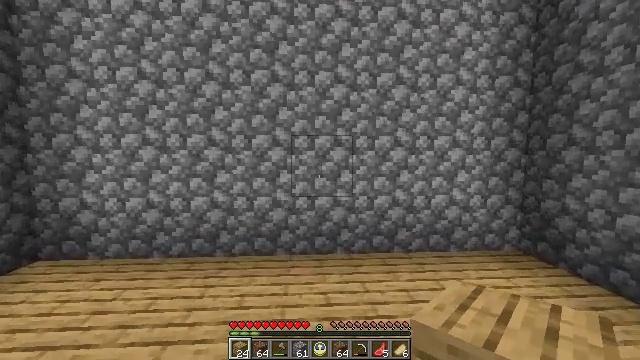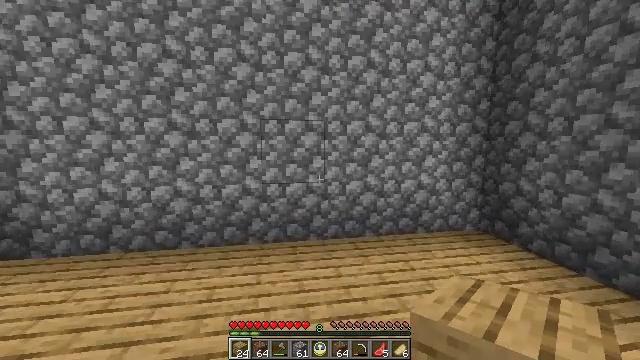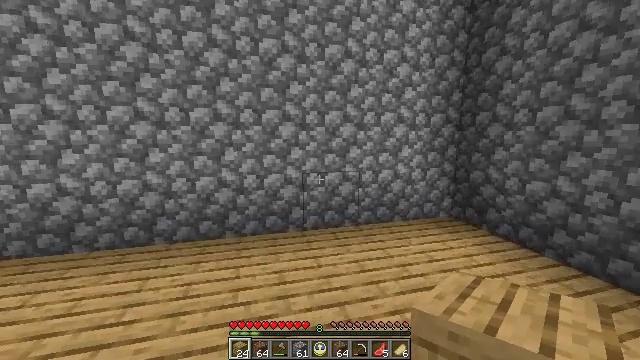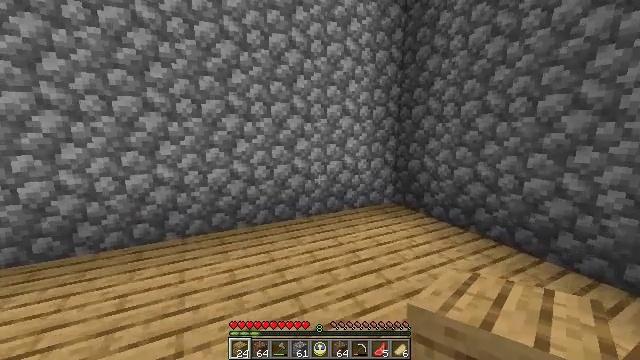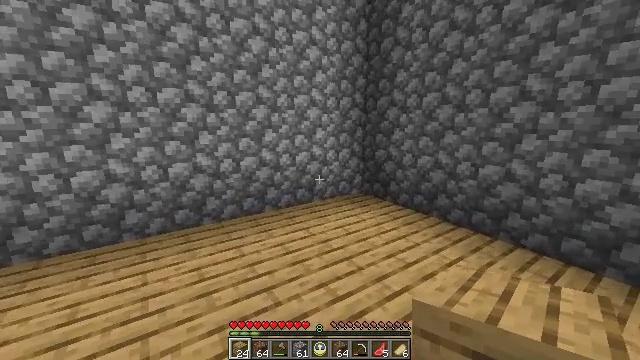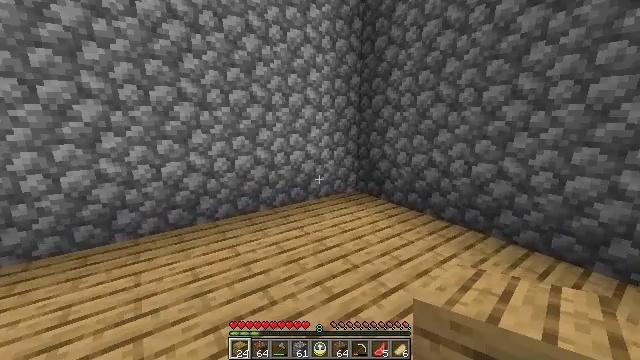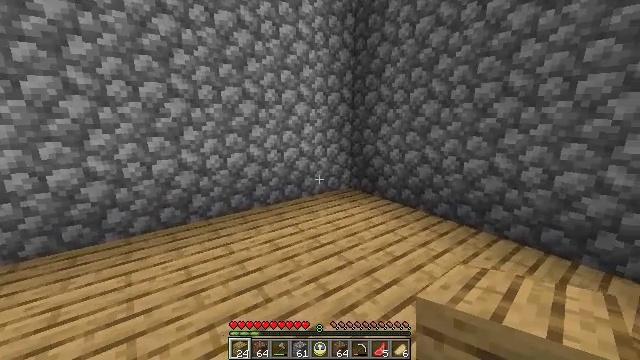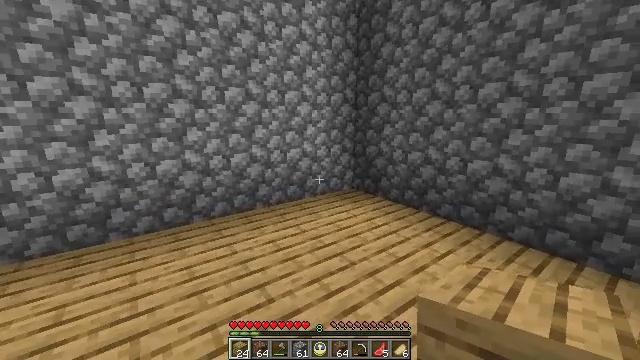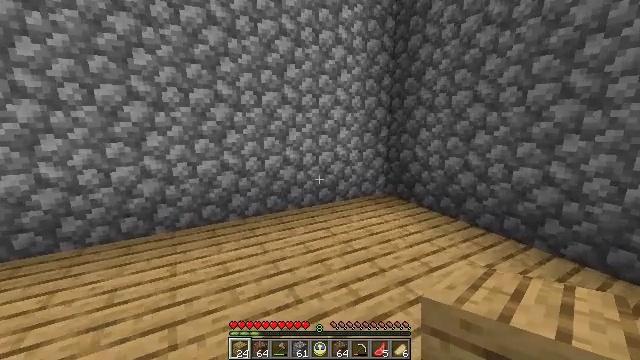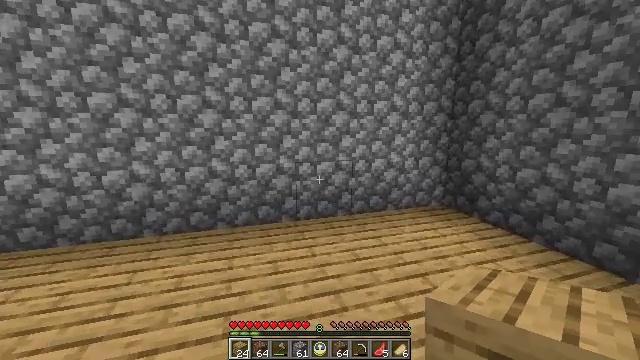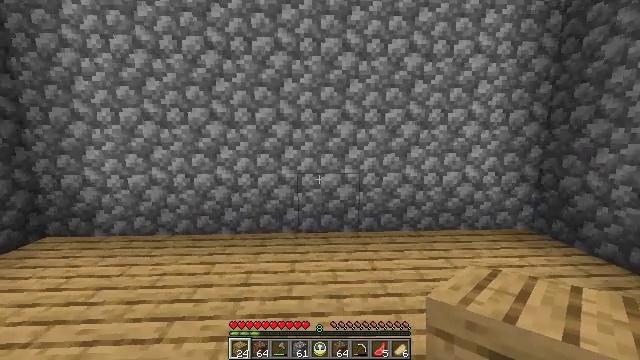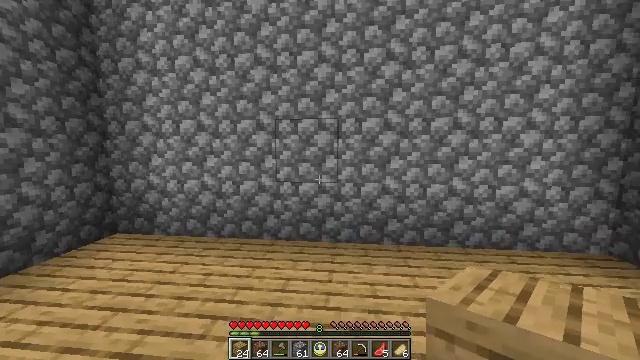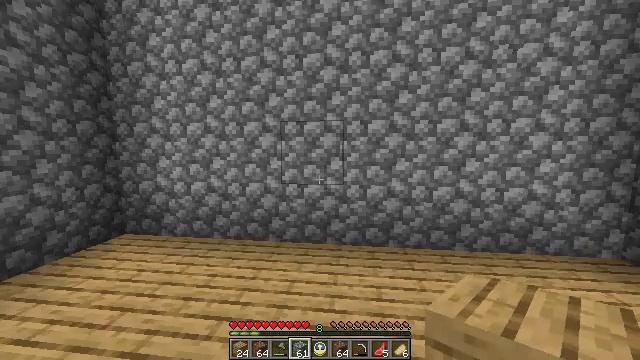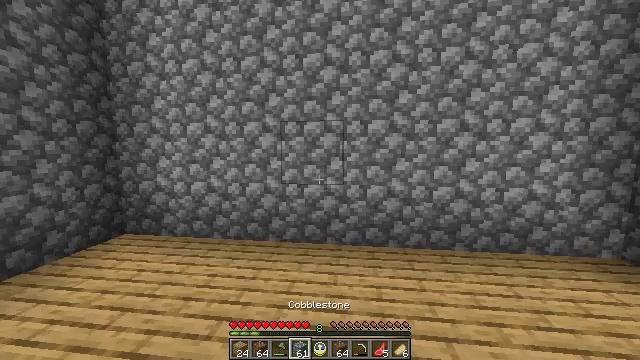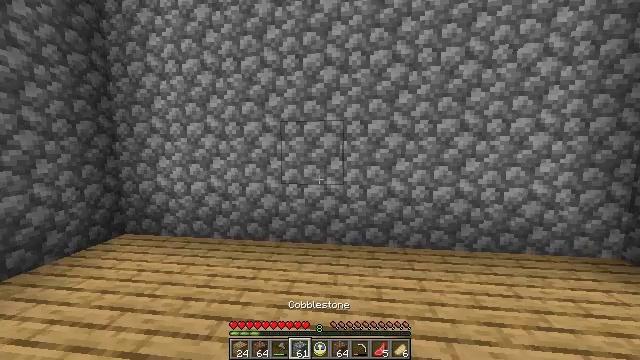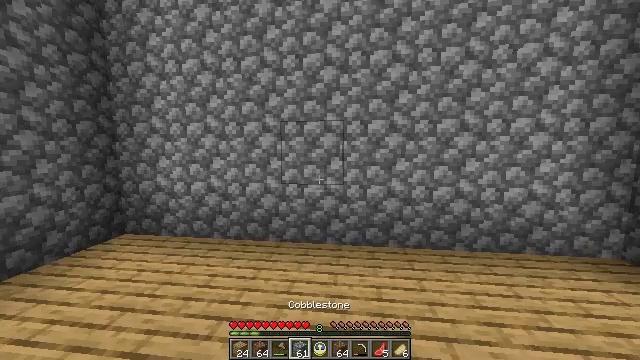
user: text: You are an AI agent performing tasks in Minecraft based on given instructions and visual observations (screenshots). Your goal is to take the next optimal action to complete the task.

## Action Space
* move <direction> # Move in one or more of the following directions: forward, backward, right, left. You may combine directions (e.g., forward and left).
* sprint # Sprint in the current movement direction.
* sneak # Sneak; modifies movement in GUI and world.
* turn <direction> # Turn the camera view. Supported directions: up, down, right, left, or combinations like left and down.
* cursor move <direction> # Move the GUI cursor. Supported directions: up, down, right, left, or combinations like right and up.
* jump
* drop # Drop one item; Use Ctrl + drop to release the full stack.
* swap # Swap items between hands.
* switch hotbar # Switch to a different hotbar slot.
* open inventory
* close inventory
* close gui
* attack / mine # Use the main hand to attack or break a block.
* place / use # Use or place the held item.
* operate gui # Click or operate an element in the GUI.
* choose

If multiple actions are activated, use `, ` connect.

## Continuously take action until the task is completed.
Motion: motion action
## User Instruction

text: Attack the spruce door to gather it.
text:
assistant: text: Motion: turn right and down
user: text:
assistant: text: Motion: turn right and down
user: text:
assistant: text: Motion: turn right and down
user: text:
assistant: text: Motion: turn right and down
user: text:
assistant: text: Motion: turn right
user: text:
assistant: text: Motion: turn right
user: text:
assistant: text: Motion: no_op
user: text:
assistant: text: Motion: turn left
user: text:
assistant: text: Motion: turn left and up
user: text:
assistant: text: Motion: turn left and up
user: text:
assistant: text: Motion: turn left and up
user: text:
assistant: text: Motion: turn left, switch to hotbar 4
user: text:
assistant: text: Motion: switch to hotbar 4
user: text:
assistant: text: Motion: switch to hotbar 4
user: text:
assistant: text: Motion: switch to hotbar 4
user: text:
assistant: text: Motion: no_op
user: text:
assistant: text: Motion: no_op
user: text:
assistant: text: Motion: switch to hotbar 5
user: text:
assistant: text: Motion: switch to hotbar 5
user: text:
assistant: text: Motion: switch to hotbar 5
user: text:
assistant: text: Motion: switch to hotbar 5
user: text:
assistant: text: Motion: no_op
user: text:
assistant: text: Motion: no_op
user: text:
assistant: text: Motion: no_op
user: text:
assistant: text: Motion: switch to hotbar 7
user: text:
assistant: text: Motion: switch to hotbar 7
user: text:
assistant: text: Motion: switch to hotbar 7
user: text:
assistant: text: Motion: no_op
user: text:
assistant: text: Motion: no_op
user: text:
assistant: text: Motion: no_op